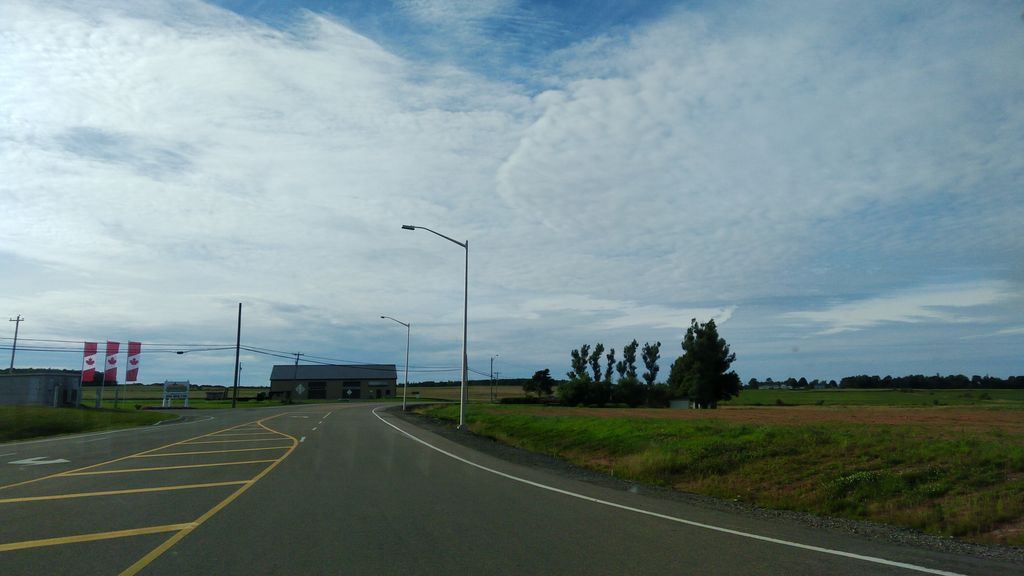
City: charlottetown